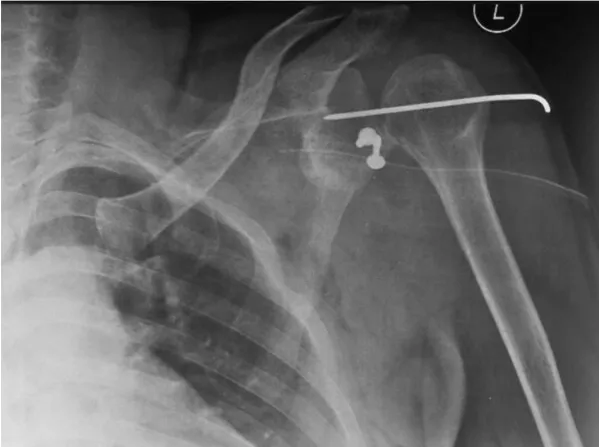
(b) Post-operative X-ray antero-posterior view of the left shoulder showing a reduce glenohumeral joint with fixation of Kirschner wire and 2 screws, in accordance with Latarjet procedure.
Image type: radiology (x_ray)